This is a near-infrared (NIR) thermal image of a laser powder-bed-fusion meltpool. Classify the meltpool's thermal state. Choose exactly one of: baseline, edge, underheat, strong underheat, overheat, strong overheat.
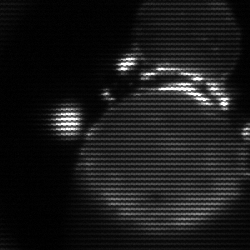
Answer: edge